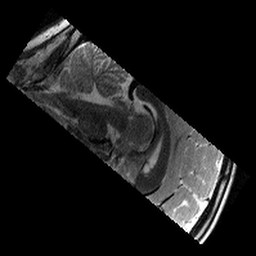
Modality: T2w
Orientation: sagittal
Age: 10
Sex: male
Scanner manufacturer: siemens
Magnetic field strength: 3 T
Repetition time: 9.23 s
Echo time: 0.067 s